Field crop: tomato
Growth stage: 1
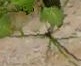
Species: cyperus